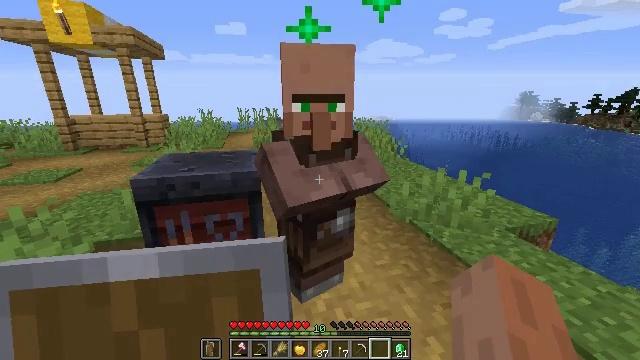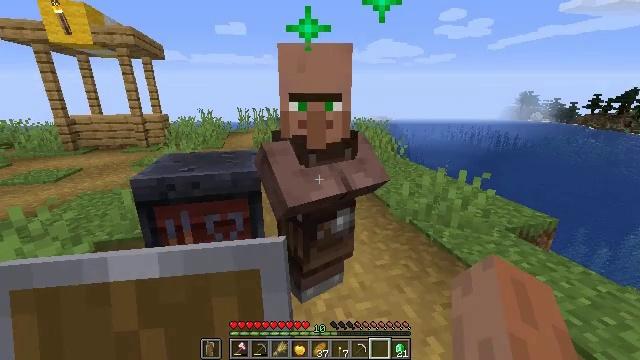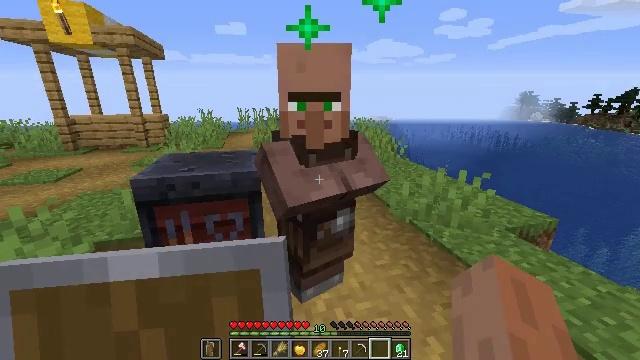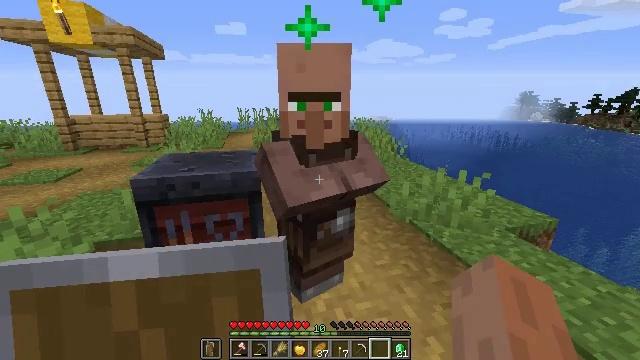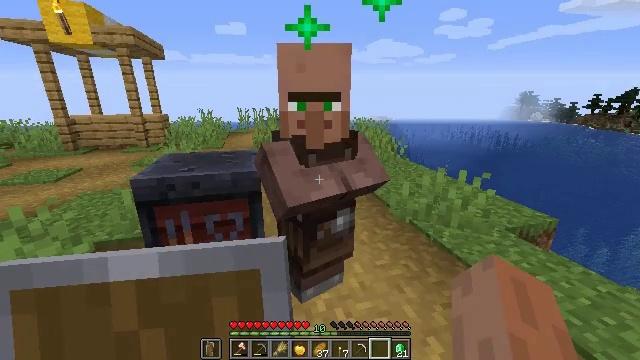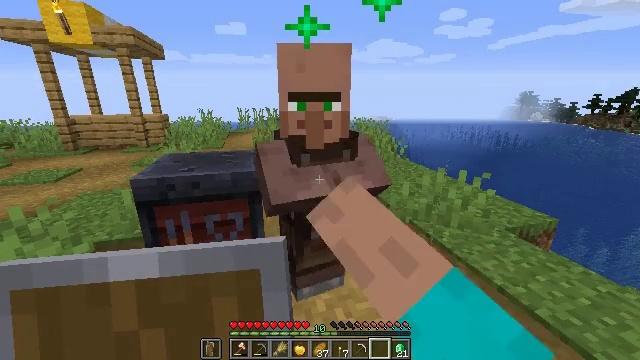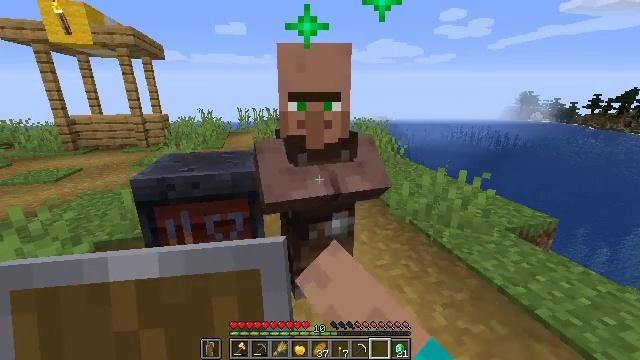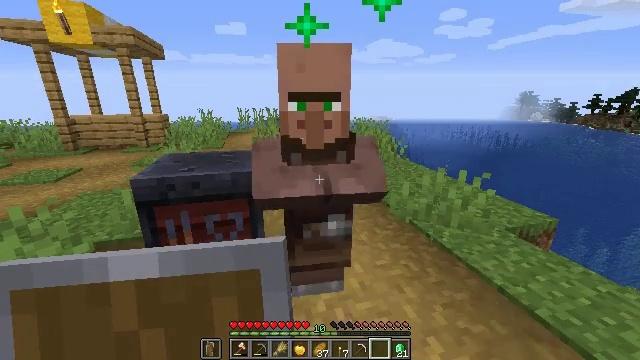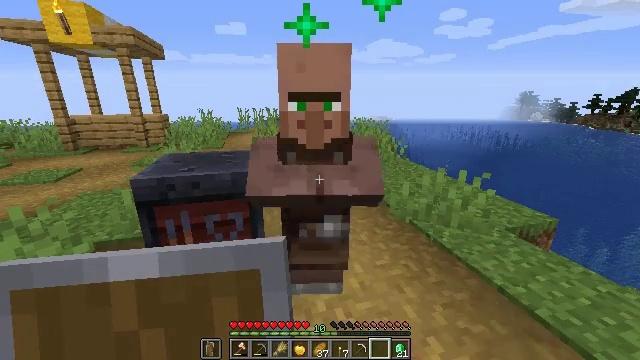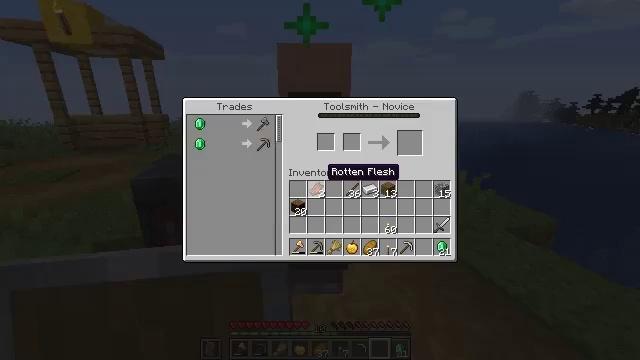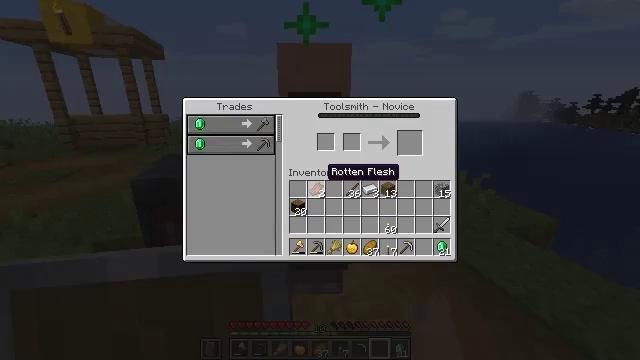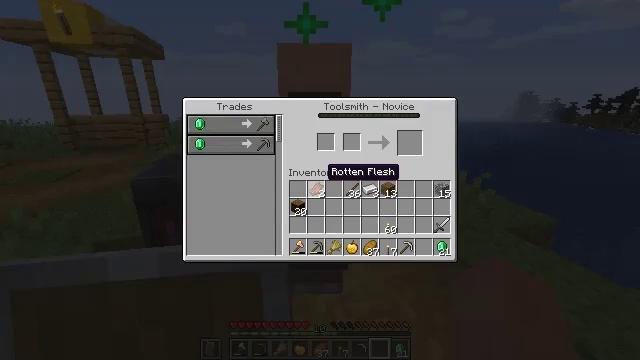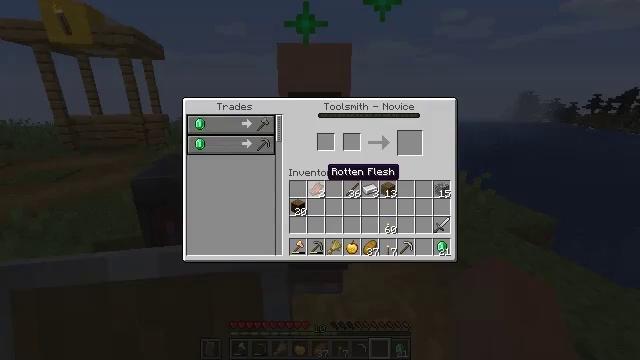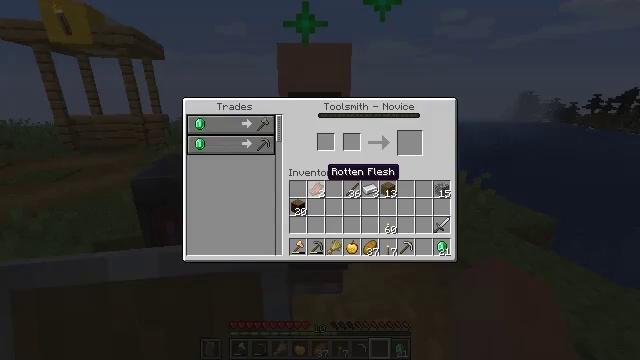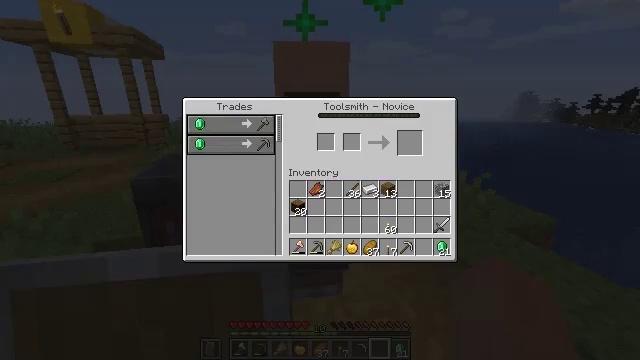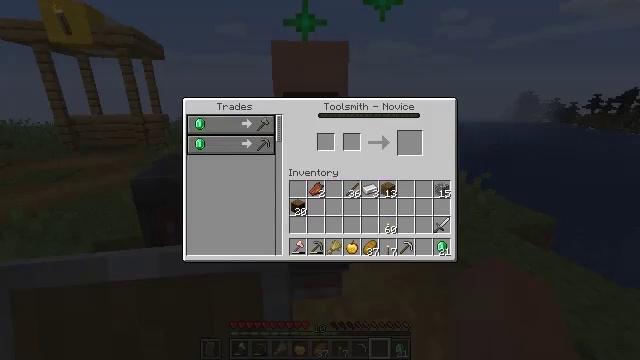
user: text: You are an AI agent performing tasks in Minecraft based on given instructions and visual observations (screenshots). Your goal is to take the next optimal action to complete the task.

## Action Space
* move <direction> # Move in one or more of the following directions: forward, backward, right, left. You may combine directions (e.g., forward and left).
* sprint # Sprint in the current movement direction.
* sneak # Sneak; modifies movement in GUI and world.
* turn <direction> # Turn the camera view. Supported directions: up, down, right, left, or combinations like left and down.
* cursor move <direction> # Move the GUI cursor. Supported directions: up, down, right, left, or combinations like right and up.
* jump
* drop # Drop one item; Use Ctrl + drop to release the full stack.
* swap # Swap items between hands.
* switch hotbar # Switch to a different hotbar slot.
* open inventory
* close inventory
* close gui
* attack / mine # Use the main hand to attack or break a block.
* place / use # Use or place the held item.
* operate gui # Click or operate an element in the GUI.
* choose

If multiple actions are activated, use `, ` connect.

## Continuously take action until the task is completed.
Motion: motion action
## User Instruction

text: Recycle the smithing table.
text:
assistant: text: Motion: no_op
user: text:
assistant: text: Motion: no_op
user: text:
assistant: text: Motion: no_op
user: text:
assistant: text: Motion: use / place
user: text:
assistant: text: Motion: use / place
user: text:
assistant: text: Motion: use / place
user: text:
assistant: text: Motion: no_op
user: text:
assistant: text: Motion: no_op
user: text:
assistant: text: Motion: no_op
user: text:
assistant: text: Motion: no_op
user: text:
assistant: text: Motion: no_op
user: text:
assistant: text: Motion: no_op
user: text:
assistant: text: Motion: no_op
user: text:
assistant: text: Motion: cursor move left and up
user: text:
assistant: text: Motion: cursor move left and up
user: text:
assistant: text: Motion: cursor move left and up
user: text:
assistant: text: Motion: no_op
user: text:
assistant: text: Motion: no_op
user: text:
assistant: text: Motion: no_op
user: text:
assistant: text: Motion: no_op
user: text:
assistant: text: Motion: no_op
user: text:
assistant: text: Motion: no_op
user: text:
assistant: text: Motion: no_op
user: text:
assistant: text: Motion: no_op
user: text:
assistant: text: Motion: no_op
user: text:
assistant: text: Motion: no_op
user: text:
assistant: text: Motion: close inventory
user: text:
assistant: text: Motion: turn left and down, close inventory
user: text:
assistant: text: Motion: turn left and down, close inventory
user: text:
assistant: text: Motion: turn left and down